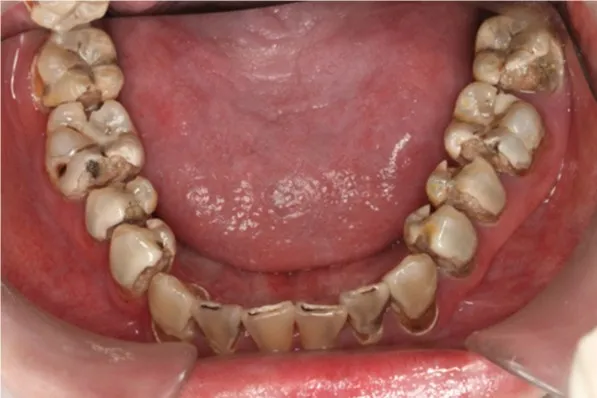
Pre-treatment lower occlusal view.
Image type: radiology (ct)